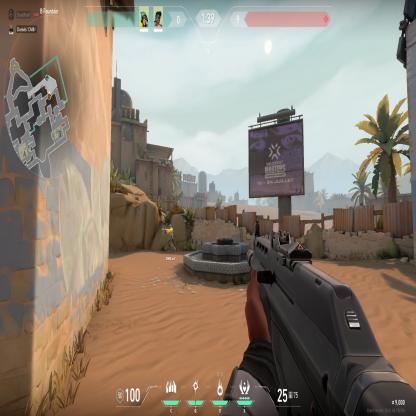
Label: teammate